Question: I am exercising some problems in Expresion blend.
My problem is with textbox property.I want it to show strings as multiline text,
but it goes horizontally right and I should put cursor on string and go to right along
with text.This is very annoying.
Any suggestions?
Here a picture of it:

My best regards and thanks in advance.
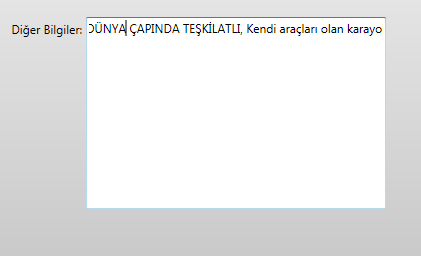
Answer: It looks like you need to use the <URL> property:
'''
<TextBox TextWrapping="Wrap" />
'''